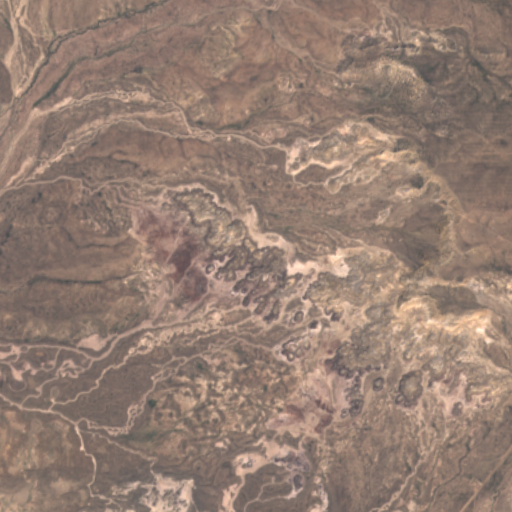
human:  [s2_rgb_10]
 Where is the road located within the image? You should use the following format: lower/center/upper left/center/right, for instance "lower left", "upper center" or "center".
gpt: The road is located in the lower right of the image.
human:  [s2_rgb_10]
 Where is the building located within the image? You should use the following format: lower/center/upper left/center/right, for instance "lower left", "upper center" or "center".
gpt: The building is located in the lower right of the image.
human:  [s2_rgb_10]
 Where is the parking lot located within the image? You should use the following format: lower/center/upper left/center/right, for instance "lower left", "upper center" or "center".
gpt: There is no parking lot in the image.